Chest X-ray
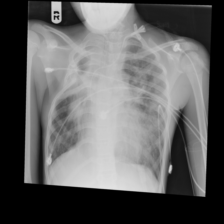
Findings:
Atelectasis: negative
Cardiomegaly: negative
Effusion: negative
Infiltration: positive
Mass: negative
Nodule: negative
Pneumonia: negative
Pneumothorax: negative
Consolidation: negative
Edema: negative
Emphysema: negative
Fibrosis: negative
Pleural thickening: negative
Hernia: negative